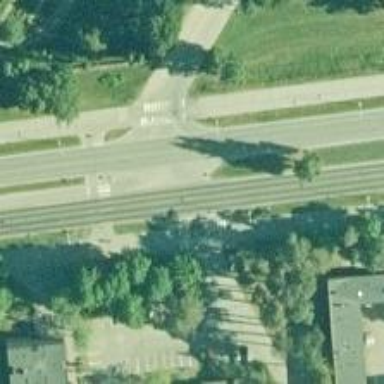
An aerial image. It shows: Asphalt cycleway.